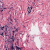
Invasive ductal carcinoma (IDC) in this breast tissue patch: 0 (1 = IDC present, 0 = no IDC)